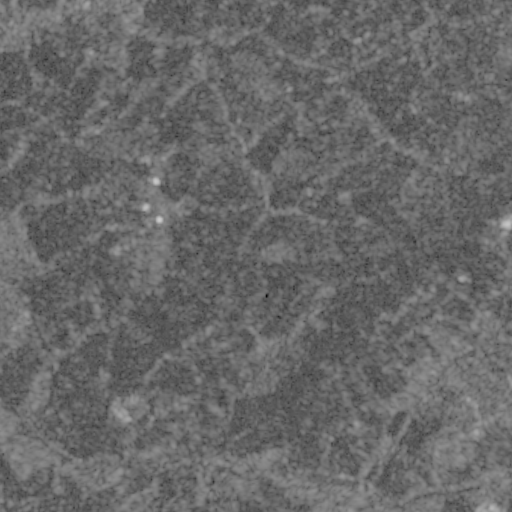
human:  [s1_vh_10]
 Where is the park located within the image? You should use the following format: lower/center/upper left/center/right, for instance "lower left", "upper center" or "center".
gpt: The park is located in the upper left of the image.
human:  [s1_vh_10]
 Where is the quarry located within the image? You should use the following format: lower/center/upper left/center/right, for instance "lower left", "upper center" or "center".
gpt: The quarry is located in the upper left of the image.
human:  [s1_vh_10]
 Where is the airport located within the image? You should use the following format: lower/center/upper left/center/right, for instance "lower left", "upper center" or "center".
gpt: There is no airport in the image.

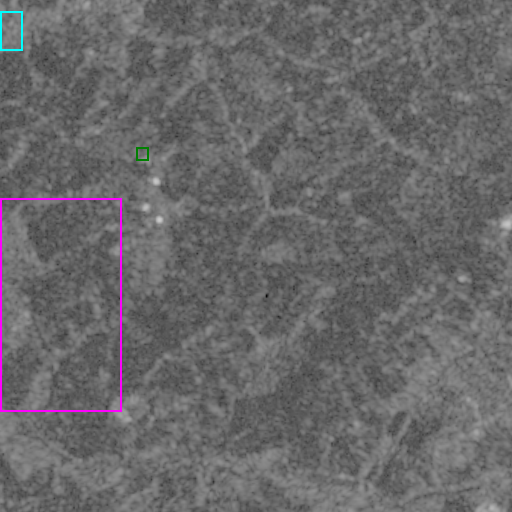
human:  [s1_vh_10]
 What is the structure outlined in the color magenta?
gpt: The structure outlined in magenta is a crop field.
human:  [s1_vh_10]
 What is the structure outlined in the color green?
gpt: The structure outlined in green is a park.
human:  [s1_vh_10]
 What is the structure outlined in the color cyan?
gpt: The structure outlined in cyan is a quarry.
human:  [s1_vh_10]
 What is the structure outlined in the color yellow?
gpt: There is no yellow outline.